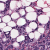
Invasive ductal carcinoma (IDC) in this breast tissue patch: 1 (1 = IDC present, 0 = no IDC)